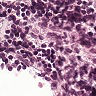
Metastatic tissue present: no